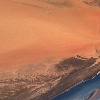
Label: land